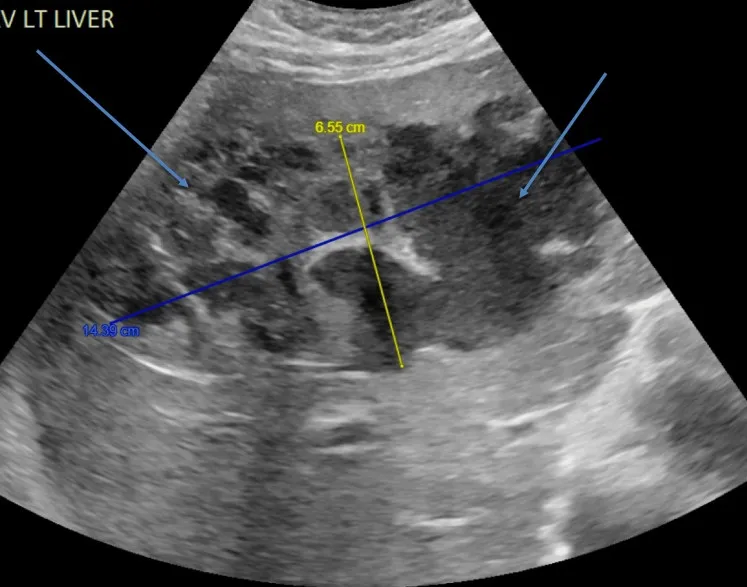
Ultrasound of the abdomen. . A complex cystic mass measuring 14.39 cm x 6.55 cm in the right lobe of the liver suggests the presence of a liver abscess.
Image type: radiology (ultrasound)